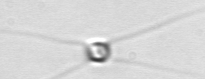
Label: Chaetoceros_similis